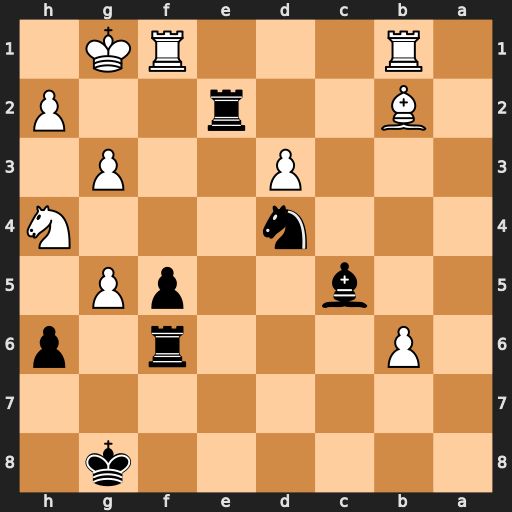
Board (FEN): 6k1/8/1P3r1p/2b2pP1/3n3N/3P2P1/1B2r2P/1R3RK1
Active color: b
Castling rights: -
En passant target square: -
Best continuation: Nf3+ Kh1 Rxh2#